RGB frame:
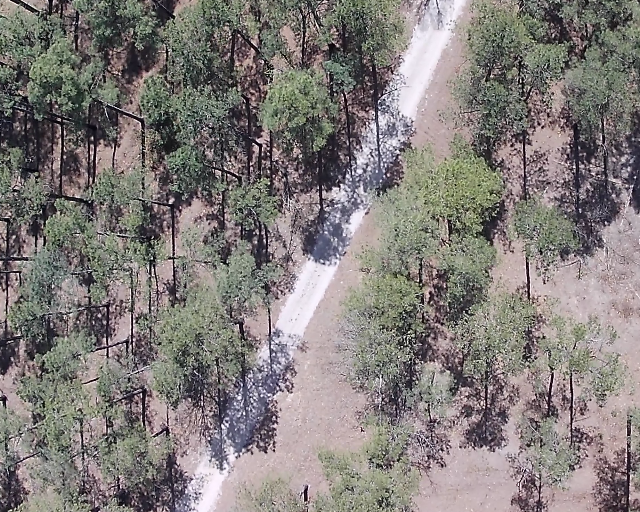
Thermal frame:
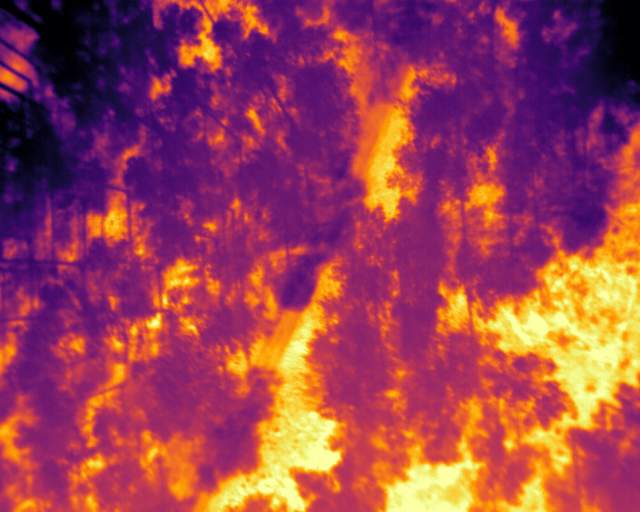
Captured: 2026-02-27 02:38:21
Pixels at or above 80 °C: 0 (fraction of frame: 0)